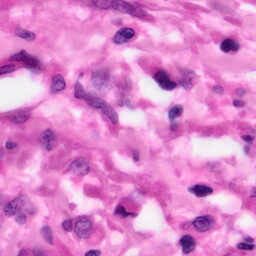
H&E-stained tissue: Pancreatic